Interaction volume radius: 5 \u00c5
Interaction volume height: 10 \u00c5
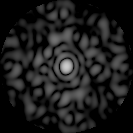
Disorder parameter: 0.8659